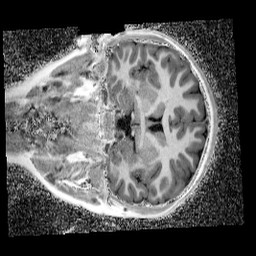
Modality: UNIT1_denoised
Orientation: coronal
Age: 11
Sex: female
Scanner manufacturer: siemens
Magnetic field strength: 3 T
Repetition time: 4 s
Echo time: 0.00299 s